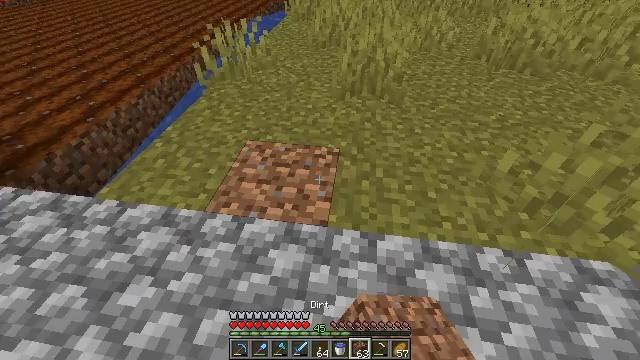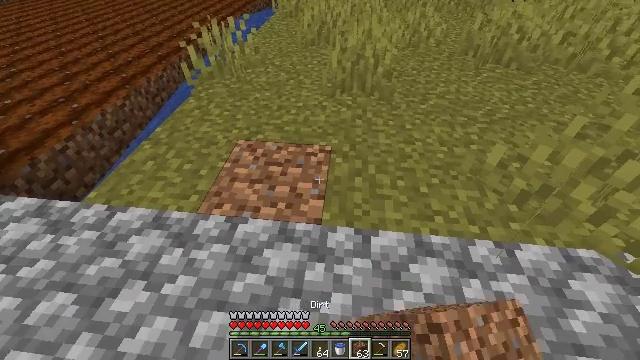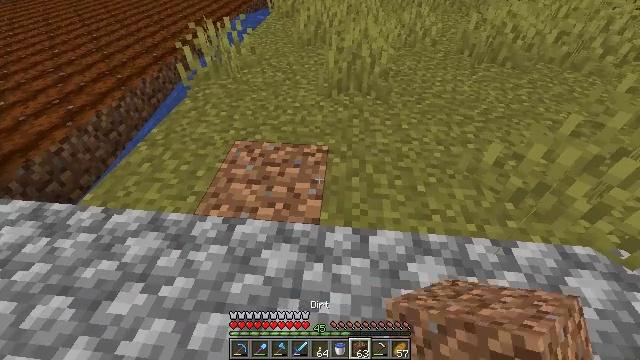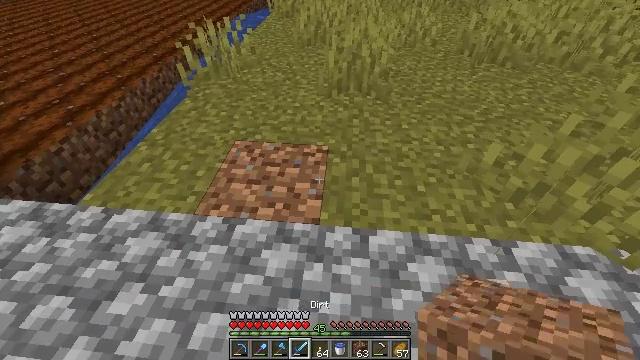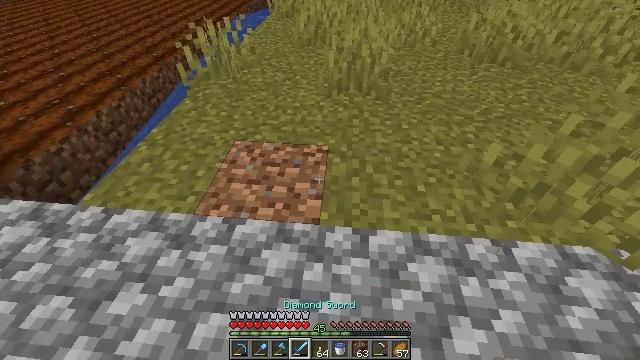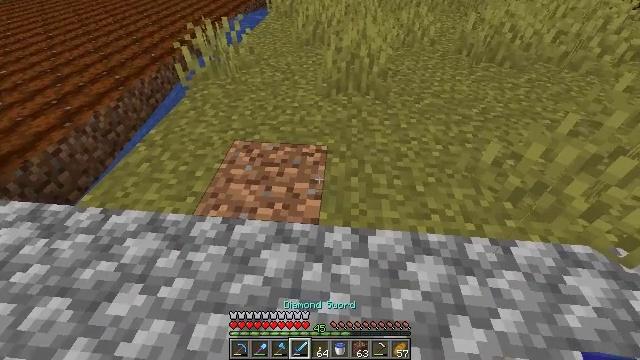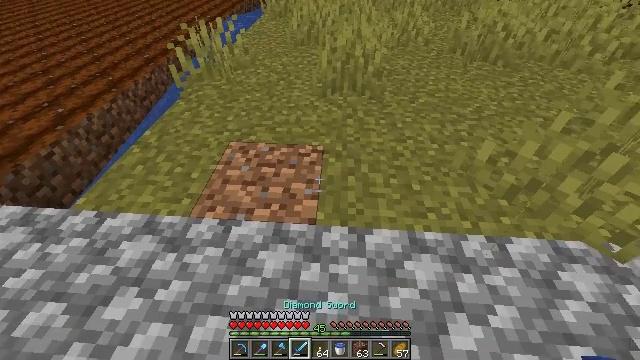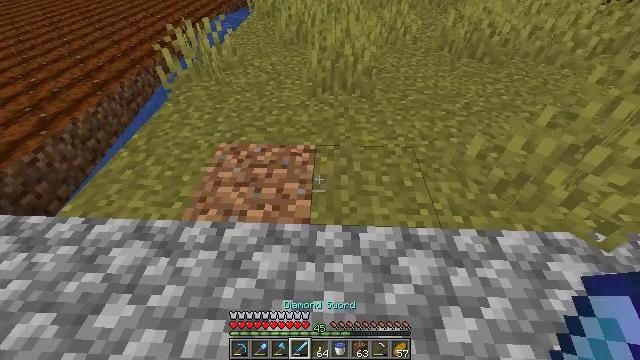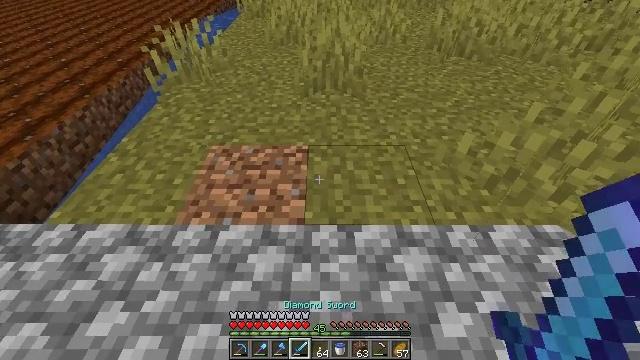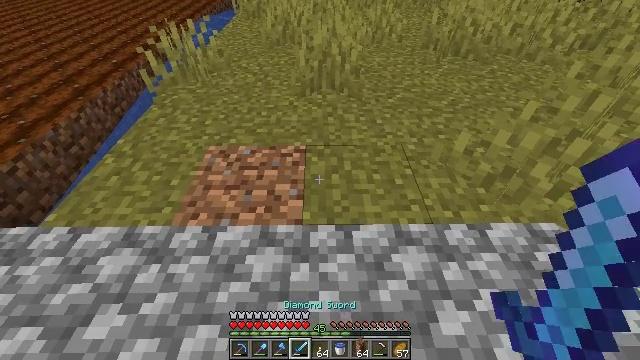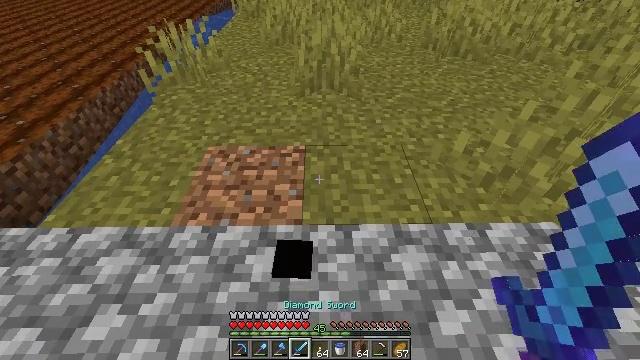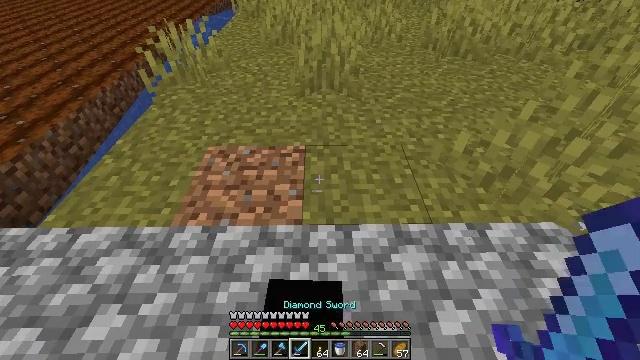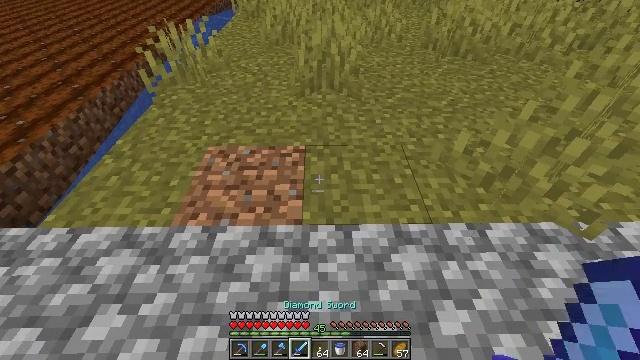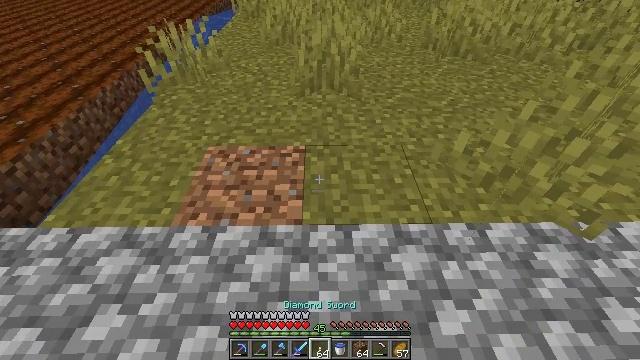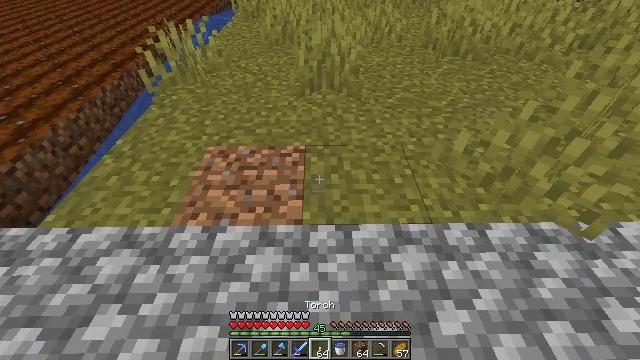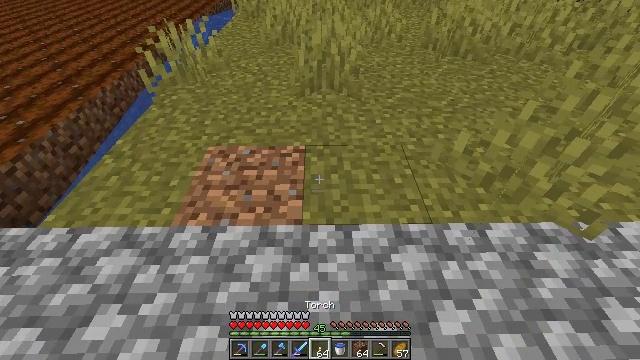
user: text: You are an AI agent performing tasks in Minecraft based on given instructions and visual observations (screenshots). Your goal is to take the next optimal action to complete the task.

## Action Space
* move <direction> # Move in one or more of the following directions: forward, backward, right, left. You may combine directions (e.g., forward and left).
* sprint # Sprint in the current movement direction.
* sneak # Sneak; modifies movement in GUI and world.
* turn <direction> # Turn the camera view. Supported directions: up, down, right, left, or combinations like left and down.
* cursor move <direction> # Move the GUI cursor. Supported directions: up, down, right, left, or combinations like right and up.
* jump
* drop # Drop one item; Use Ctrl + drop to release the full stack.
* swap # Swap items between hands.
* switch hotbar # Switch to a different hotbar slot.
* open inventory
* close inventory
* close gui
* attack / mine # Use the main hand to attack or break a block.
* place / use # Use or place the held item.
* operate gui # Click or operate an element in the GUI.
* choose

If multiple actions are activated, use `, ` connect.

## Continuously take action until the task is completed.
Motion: motion action
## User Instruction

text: Mine the grass in the plains.
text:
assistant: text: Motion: turn right
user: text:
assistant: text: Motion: no_op
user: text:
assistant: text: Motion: switch to hotbar 4
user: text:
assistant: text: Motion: switch to hotbar 4
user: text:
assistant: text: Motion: switch to hotbar 4
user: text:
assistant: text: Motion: turn right, switch to hotbar 4
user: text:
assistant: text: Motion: turn right, switch to hotbar 4
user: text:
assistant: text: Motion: turn right
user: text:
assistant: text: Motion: no_op
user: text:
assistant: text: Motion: no_op
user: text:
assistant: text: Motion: no_op
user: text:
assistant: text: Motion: no_op
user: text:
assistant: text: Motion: switch to hotbar 5
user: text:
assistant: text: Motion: switch to hotbar 5
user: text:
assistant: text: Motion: switch to hotbar 5
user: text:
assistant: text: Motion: switch to hotbar 5
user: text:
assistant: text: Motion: no_op
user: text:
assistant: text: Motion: no_op
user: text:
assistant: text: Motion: no_op
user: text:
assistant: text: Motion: no_op
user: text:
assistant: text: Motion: no_op
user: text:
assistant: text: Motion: no_op
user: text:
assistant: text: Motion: switch to hotbar 2
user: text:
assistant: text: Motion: turn right, switch to hotbar 2
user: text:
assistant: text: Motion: turn right, switch to hotbar 2
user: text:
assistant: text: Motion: switch to hotbar 2
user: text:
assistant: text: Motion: switch to hotbar 2
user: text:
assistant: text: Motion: no_op
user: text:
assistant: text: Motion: no_op
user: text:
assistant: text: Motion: no_op